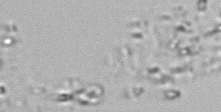
Label: Phaeocystis_debris